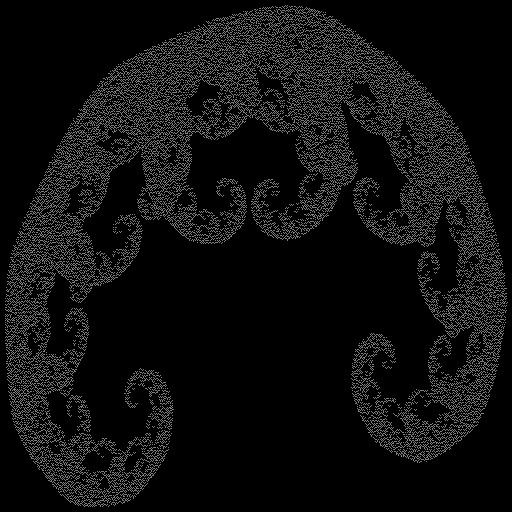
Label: c_curve